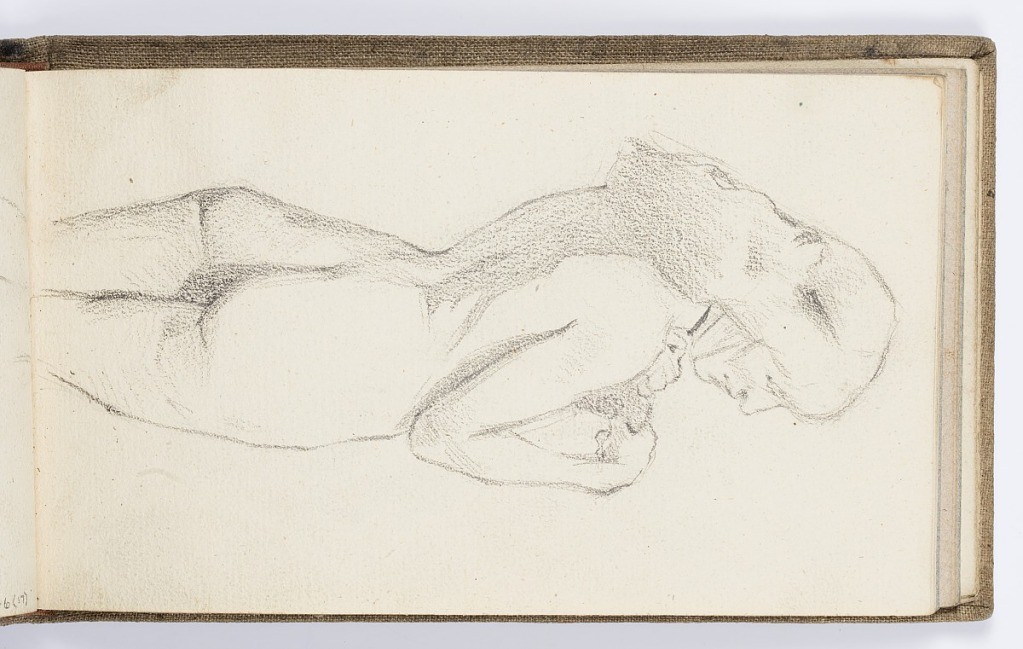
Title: Sketchbook Page: Standing Nude
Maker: Kenyon Cox, American, 1856–1919
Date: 1877–78
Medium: Graphite on laid paper
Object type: Sketchbook folio
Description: Recto: Three-quarter view of standing female nude, shown from behind.
Verso: Sketch of buildings, with trees in the distance.